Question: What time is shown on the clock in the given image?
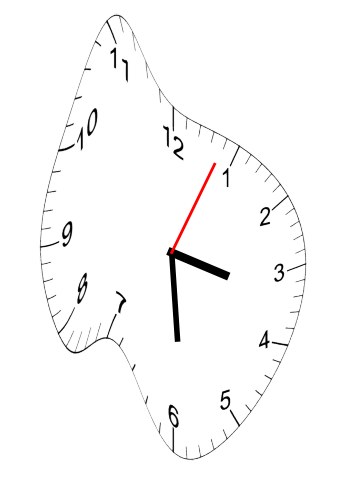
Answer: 03:29:04